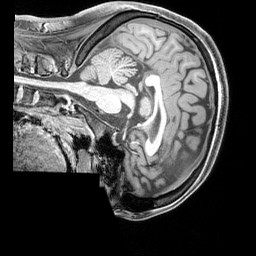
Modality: T1w
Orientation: sagittal
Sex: female
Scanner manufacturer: siemens
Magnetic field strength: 3 T
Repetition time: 2.3 s
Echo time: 0.00226 s